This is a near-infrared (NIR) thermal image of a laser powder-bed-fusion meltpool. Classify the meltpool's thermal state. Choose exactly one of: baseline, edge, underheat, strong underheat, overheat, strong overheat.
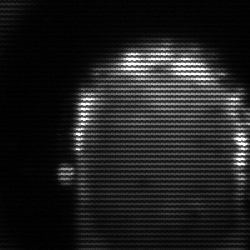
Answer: baseline